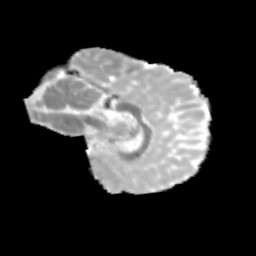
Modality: MD
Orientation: sagittal
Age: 10
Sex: male
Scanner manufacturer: siemens
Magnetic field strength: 3 T
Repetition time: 3.8 s
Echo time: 0.07 s